Question: Is there a way to duplicate a generalpath, mirror it, and move it?
I was creating a cartoon character, and I realized her left side of the hair, body is the same as the right side.
For example:

I have done the left part of her hair and body and the code is very long.
So to finish the character faster, I thought maybe there is a way of duplicating the code, flip it horizontally and move it to the right position.
I have this sample code:
'''
public void paint(Graphics g)
{
Graphics2D g2d = (Graphics2D) g;
GeneralPath body, mirror;
body = new GeneralPath();
mirror = new GeneralPath();
body.moveTo(205.5,97);
body.lineTo(207,132);
body.quadTo(193,105, 197,80);
body.curveTo(188,98, 156,127, 159,167);
body.quadTo(163,174, 166,184);
body.curveTo(173,196, 193,210, 213,208);
body.curveTo(247,208, 267,196, 274,184);
g2d.setPaint(new Color(255,251,223));
g2d.fill(body);
g2d.setPaint(Color.black);
g2d.draw(body);
//mirror = duplicate(body)
//flip(mirror)
//mirror.moveTo(x,y)
//..something like that
}
'''
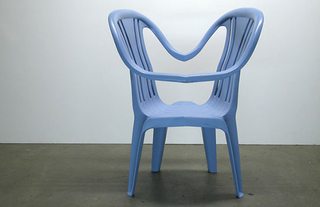
Answer: You can use a transformation. See <URL> tutorial for some examples.
Here is an example based on the original code in the question:
'''
import java.awt.Color;
import java.awt.Dimension;
import java.awt.Graphics;
import java.awt.Graphics2D;
import java.awt.geom.AffineTransform;
import java.awt.geom.GeneralPath;
import javax.swing.JOptionPane;
import javax.swing.JPanel;
import javax.swing.SwingUtilities;
public class Test {
public static void main(String[] args) {
SwingUtilities.invokeLater(new Runnable() {
public void run() {
final JPanel panel = new JPanel() {
@Override
public Dimension getPreferredSize() {
return new Dimension(600, 300);
}
@Override
protected void paintComponent(Graphics g) {
super.paintComponents(g);
final Graphics2D g2d = (Graphics2D) g.create();
try {
GeneralPath body, mirror;
body = new GeneralPath();
mirror = new GeneralPath();
body.moveTo(205.5, 97);
body.lineTo(207, 132);
body.quadTo(193, 105, 197, 80);
body.curveTo(188, 98, 156, 127, 159, 167);
body.quadTo(163, 174, 166, 184);
body.curveTo(173, 196, 193, 210, 213, 208);
body.curveTo(247, 208, 267, 196, 274, 184);
g2d.setPaint(new Color(255, 251, 223));
g2d.fill(body);
g2d.setPaint(Color.black);
g2d.draw(body);
AffineTransform tx = AffineTransform
.getScaleInstance(-1, 1);
tx.translate(-274 * 2, 0);
g2d.transform(tx);
g2d.setPaint(Color.YELLOW);
g2d.fill(body);
g2d.setPaint(Color.BLACK);
g2d.draw(body);
} finally {
g2d.dispose();
}
}
};
JOptionPane.showMessageDialog(null, panel, "Mirror",
JOptionPane.INFORMATION_MESSAGE);
}
});
}
}
'''
The result looks like this: